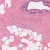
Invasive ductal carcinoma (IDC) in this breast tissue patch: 0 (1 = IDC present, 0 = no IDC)